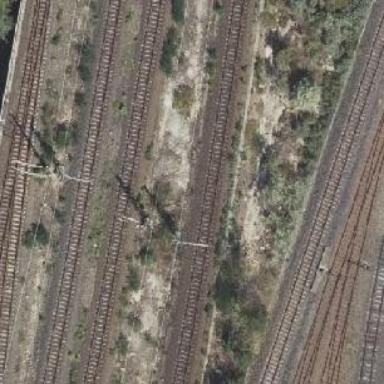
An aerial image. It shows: Catenary mast for power lines.